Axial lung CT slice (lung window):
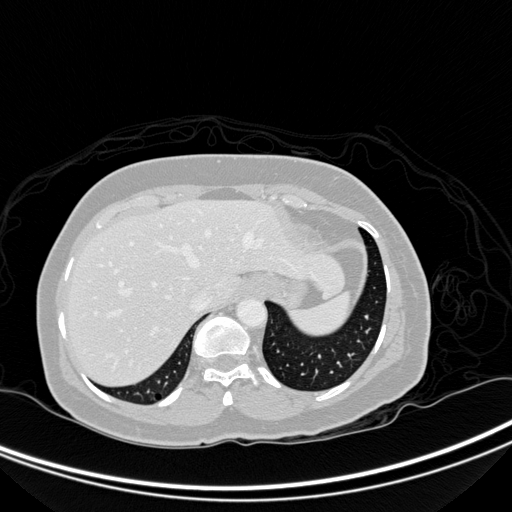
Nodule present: no